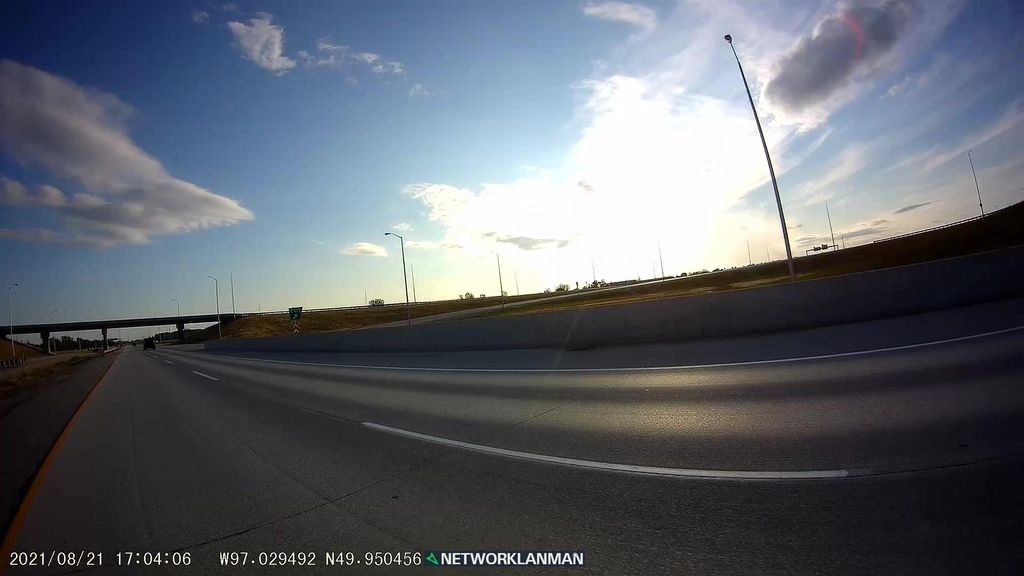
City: winnipeg